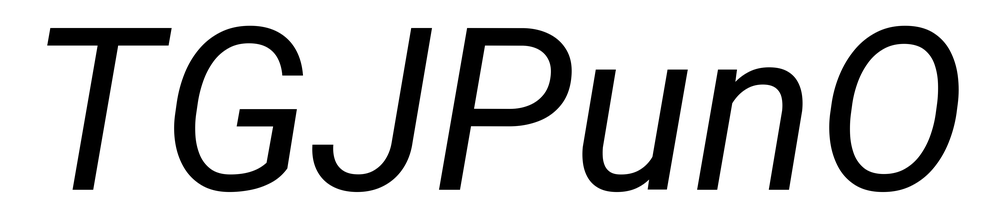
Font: Roboto-Italic_Italic